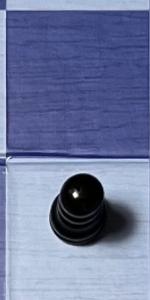
Label: Pawn_Black